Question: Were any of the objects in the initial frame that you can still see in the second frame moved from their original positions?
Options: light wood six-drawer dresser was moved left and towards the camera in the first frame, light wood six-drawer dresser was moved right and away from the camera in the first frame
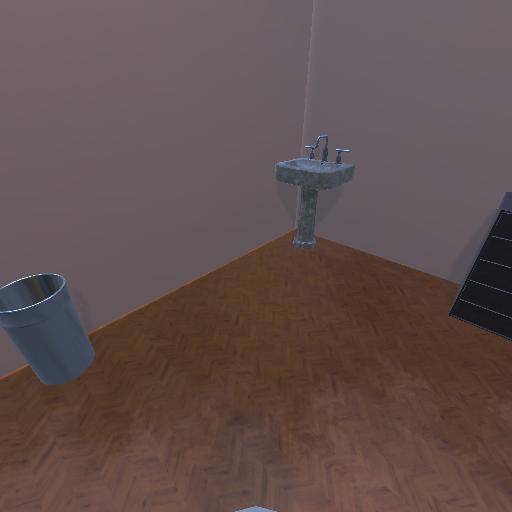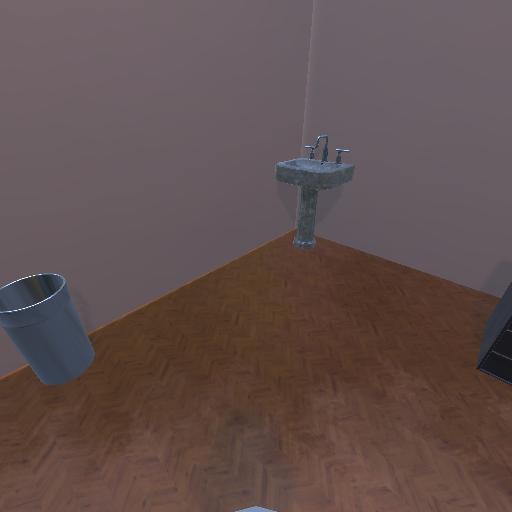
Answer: light wood six-drawer dresser was moved left and towards the camera in the first frame